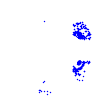
Particle: electron